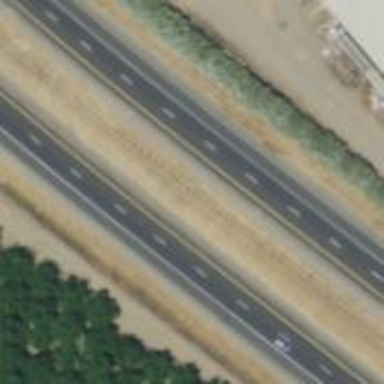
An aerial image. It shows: Motorway.